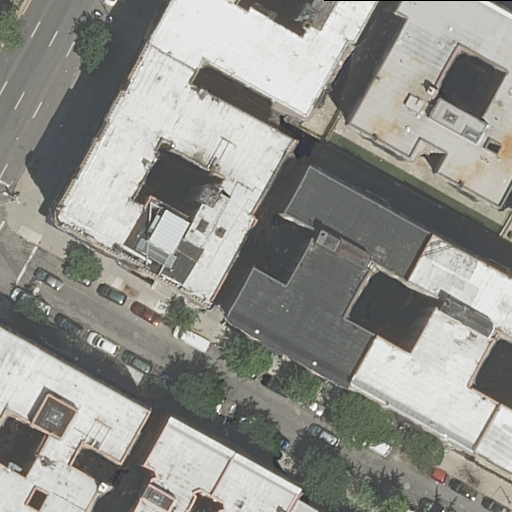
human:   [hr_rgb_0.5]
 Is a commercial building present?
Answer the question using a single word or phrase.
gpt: no

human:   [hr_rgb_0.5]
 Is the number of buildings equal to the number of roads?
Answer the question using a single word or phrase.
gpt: no

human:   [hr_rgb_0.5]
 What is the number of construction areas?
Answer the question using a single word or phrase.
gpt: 0

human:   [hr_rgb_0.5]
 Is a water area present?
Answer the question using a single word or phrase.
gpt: no

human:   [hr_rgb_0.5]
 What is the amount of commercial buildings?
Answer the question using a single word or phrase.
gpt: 0

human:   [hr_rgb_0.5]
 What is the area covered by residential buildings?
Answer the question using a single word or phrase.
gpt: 3627m2

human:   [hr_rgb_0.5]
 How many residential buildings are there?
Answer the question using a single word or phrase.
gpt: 10

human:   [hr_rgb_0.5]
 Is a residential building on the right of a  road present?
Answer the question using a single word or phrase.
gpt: yes

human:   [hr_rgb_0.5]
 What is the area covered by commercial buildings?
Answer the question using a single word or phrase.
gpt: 0m2

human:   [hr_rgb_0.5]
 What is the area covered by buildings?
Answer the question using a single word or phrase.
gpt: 3627m2

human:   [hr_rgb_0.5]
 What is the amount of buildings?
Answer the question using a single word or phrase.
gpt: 10

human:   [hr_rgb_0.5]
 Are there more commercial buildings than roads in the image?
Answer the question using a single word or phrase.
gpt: no

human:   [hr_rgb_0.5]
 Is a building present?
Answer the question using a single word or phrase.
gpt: yes

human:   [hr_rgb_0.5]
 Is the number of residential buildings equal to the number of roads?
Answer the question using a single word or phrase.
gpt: no

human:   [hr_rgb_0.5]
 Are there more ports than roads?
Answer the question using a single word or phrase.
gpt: no

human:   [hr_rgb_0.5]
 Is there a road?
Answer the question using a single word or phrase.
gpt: yes

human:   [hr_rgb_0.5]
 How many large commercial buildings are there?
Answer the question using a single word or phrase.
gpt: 0

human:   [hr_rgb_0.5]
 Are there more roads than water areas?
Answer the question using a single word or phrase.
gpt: yes

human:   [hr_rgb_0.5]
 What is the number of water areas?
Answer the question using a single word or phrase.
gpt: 0

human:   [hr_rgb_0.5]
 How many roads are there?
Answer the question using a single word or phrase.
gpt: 2

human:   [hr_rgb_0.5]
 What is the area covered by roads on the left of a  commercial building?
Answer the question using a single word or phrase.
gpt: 0m2

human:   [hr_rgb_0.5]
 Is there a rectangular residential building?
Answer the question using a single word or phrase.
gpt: yes

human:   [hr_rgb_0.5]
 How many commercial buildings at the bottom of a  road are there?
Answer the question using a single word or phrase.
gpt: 0

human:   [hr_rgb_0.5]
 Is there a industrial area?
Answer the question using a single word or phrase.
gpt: no

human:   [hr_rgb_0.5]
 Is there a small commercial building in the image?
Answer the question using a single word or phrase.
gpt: no

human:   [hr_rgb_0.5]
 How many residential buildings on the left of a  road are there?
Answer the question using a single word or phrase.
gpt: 2

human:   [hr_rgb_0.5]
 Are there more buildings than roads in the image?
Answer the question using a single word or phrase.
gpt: yes

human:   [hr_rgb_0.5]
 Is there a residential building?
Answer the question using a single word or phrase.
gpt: yes

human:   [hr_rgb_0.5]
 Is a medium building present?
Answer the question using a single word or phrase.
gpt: yes

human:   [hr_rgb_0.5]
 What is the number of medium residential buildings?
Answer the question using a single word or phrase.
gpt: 5

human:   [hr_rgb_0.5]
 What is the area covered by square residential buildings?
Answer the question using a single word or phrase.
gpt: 0m2

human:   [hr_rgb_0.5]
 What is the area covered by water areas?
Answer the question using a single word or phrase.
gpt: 0m2

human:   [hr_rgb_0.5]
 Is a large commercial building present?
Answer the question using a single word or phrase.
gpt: no

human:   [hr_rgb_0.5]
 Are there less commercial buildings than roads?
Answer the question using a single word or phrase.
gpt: yes

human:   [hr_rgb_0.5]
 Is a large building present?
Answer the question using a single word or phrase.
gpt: yes

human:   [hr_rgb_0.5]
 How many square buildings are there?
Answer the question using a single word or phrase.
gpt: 0

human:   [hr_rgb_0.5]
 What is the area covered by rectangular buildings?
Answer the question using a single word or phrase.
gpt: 793m2

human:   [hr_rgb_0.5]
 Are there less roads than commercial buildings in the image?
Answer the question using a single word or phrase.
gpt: no

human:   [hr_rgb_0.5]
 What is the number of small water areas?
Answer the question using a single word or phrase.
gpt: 0

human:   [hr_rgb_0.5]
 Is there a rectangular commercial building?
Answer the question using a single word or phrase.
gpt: no

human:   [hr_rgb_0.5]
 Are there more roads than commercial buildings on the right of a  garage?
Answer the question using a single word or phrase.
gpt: yes

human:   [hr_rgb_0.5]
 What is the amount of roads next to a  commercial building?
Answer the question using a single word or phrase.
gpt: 0

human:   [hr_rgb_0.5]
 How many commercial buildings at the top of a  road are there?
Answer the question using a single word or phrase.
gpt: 0

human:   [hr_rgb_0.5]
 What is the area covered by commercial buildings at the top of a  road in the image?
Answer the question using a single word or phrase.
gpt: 0m2

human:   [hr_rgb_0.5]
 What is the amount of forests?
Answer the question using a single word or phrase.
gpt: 0

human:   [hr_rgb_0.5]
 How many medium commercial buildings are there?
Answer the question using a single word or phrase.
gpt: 0

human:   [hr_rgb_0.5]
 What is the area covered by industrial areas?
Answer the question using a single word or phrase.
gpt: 0m2

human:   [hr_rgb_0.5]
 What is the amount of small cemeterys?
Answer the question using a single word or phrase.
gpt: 0

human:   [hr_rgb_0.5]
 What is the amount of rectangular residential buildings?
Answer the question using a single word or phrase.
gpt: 6

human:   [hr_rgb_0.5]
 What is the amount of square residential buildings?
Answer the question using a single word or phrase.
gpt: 0

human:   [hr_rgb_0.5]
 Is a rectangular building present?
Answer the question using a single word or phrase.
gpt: yes

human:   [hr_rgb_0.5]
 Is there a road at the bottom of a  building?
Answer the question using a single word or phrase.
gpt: yes

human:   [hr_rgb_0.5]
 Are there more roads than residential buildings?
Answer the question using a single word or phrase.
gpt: no

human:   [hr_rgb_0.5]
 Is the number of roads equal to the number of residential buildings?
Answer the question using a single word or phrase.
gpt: no

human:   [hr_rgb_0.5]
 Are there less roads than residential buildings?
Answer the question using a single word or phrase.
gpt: yes

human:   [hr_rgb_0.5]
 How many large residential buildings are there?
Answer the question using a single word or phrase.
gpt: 3

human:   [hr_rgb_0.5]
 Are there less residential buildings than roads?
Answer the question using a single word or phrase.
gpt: no

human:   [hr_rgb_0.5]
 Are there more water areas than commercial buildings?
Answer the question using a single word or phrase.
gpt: no

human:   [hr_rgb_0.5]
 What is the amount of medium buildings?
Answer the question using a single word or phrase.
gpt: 5

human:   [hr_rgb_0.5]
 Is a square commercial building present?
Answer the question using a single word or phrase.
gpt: no

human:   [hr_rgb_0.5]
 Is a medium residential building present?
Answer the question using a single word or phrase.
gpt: yes

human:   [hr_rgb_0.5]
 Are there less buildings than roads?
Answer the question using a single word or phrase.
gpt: no

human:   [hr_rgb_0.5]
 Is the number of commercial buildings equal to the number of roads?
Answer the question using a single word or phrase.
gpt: no

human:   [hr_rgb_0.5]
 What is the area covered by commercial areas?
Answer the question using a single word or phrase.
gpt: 0m2